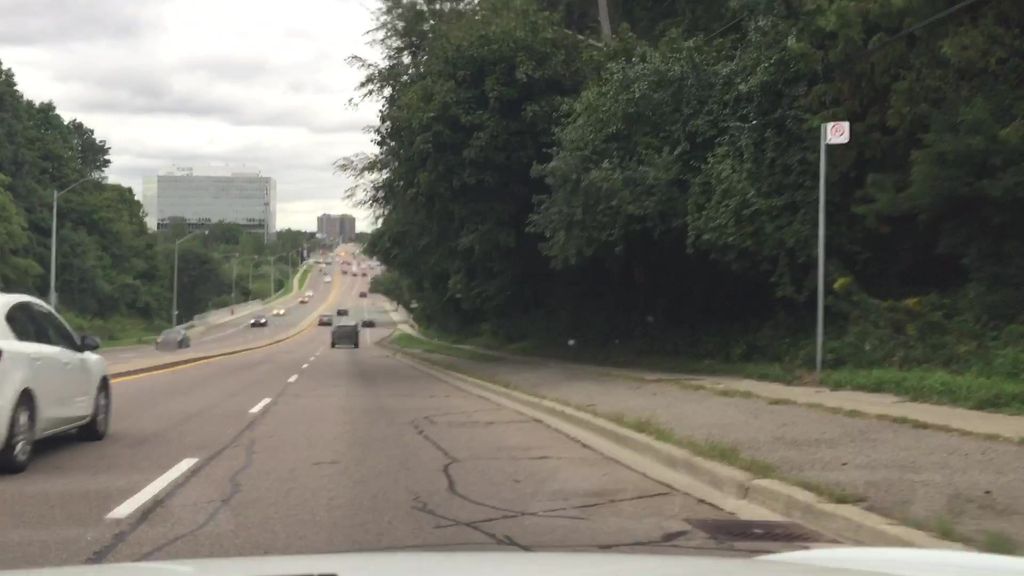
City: toronto